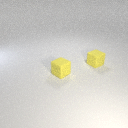
small yellow rubber cube to the right of small yellow rubber cube